Question: I have a column in my MySQL table that is filled with comma separated ids.
I wanna update all the rows that have their itemID in the csv list:
'''
UPDATE items SET ... WHERE itemID IN(SELECT <csv items id> FROM list WHERE ...)
'''
Unfortunately, this only affect the first itemID in the csv list.
I also tried this:
'''
SELECT @csv := <csv items id> FROM list WHERE ...;
UPDATE items SET ... WHERE itemID IN(@csv);
'''
And it's the same thing, only the first value in the csv list get updated.
Here are some pics to illustrate:

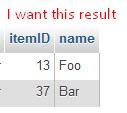
Answer: I suggest the use of FIND_IN_SET (if the result is != then teh ItemID match a value in comma_delimited_string
'''
UPDATE items
SET your_column = your_result
WHERE FIND_IN_SET(ItemID, your_comma_delimited_string) != 0;
'''